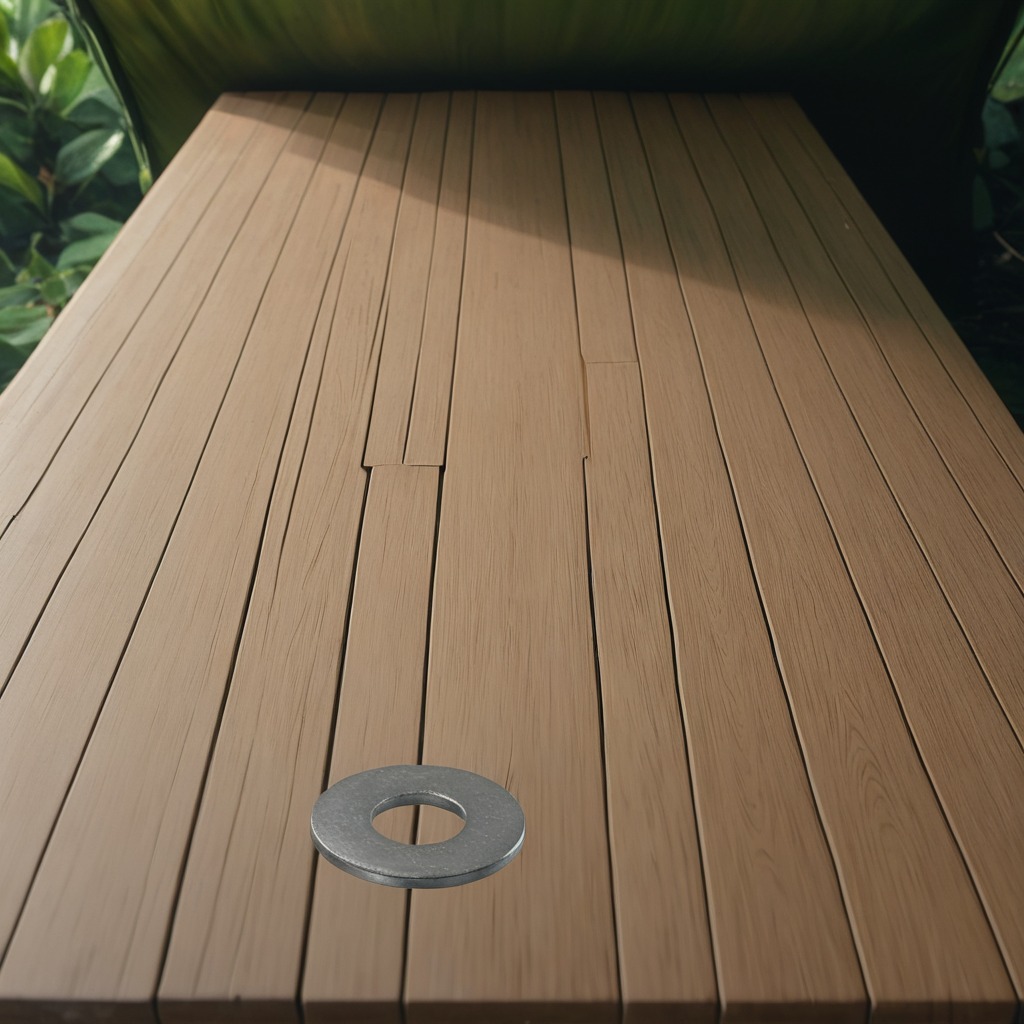
A flat metal washer lies on the wooden table.